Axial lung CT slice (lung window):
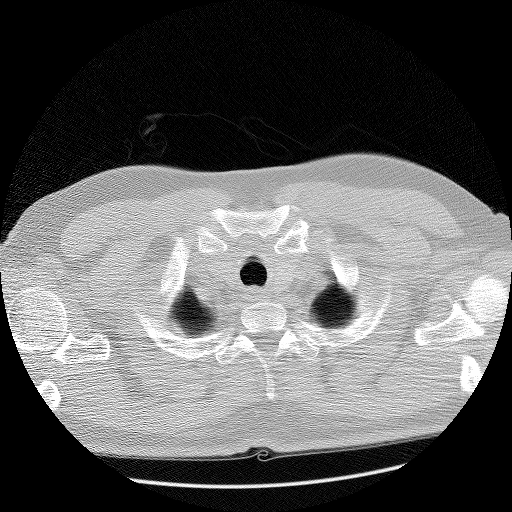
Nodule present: no